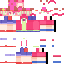
A female human skin with pale skin, wearing brown long hair dressed in a red hoodie and blue shorts, featuring a closed mouth.